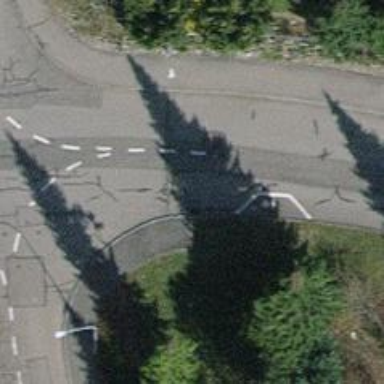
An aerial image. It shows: Kerb barrier.